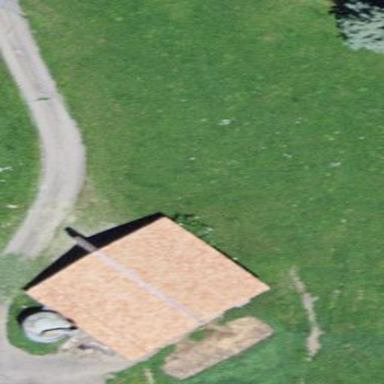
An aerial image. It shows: Barn.